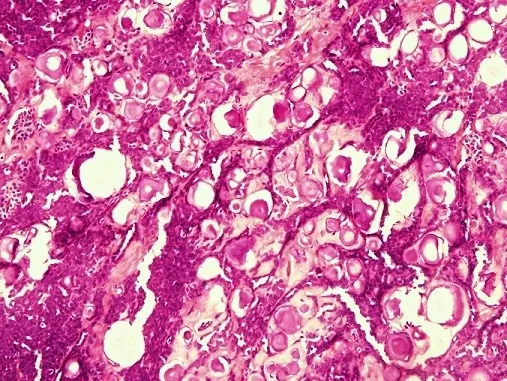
Extensive calcification, (H&E 40x).
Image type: pathology (h&e)